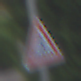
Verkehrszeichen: FussgaengerueberwegRechts
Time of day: SunriseSunset
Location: Outdoor (Urban)
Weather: Clear
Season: NotSpecified
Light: Natural